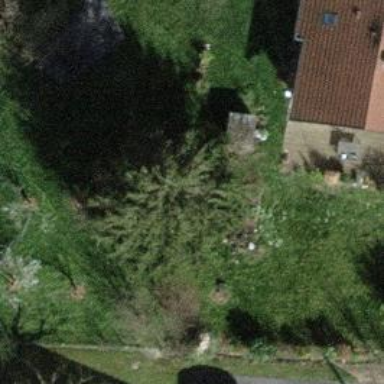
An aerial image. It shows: Evergreen needle-leaved tree.